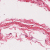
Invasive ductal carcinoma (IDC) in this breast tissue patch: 0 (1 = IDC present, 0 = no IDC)